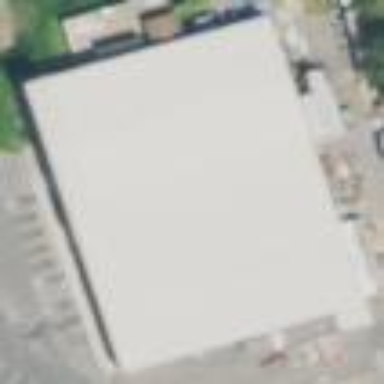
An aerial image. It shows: Building.